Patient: sex F, age 86
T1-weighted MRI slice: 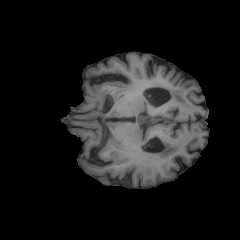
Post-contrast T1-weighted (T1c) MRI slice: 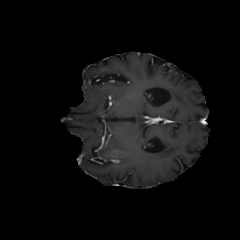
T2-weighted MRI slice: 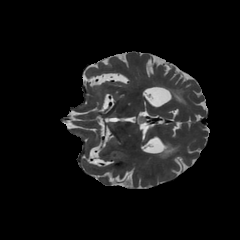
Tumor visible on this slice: no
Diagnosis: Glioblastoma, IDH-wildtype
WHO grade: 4